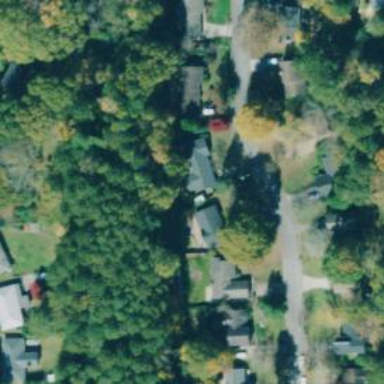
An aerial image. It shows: Residential road.